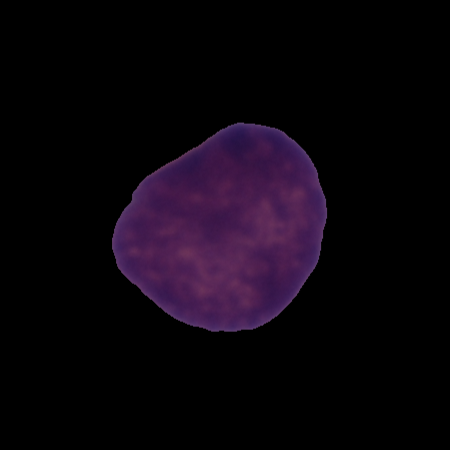
Label: cancer